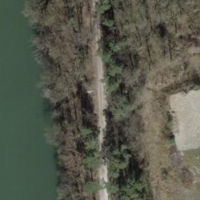
EUNIS habitat code: 44
Species observed at this site:
Tettigonia viridissima